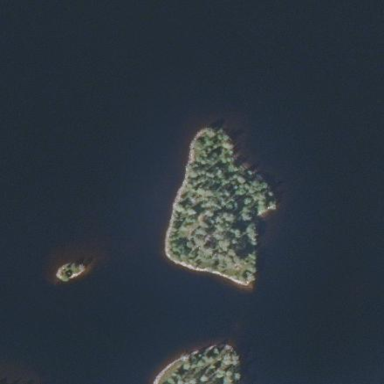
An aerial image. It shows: Islet.